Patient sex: F
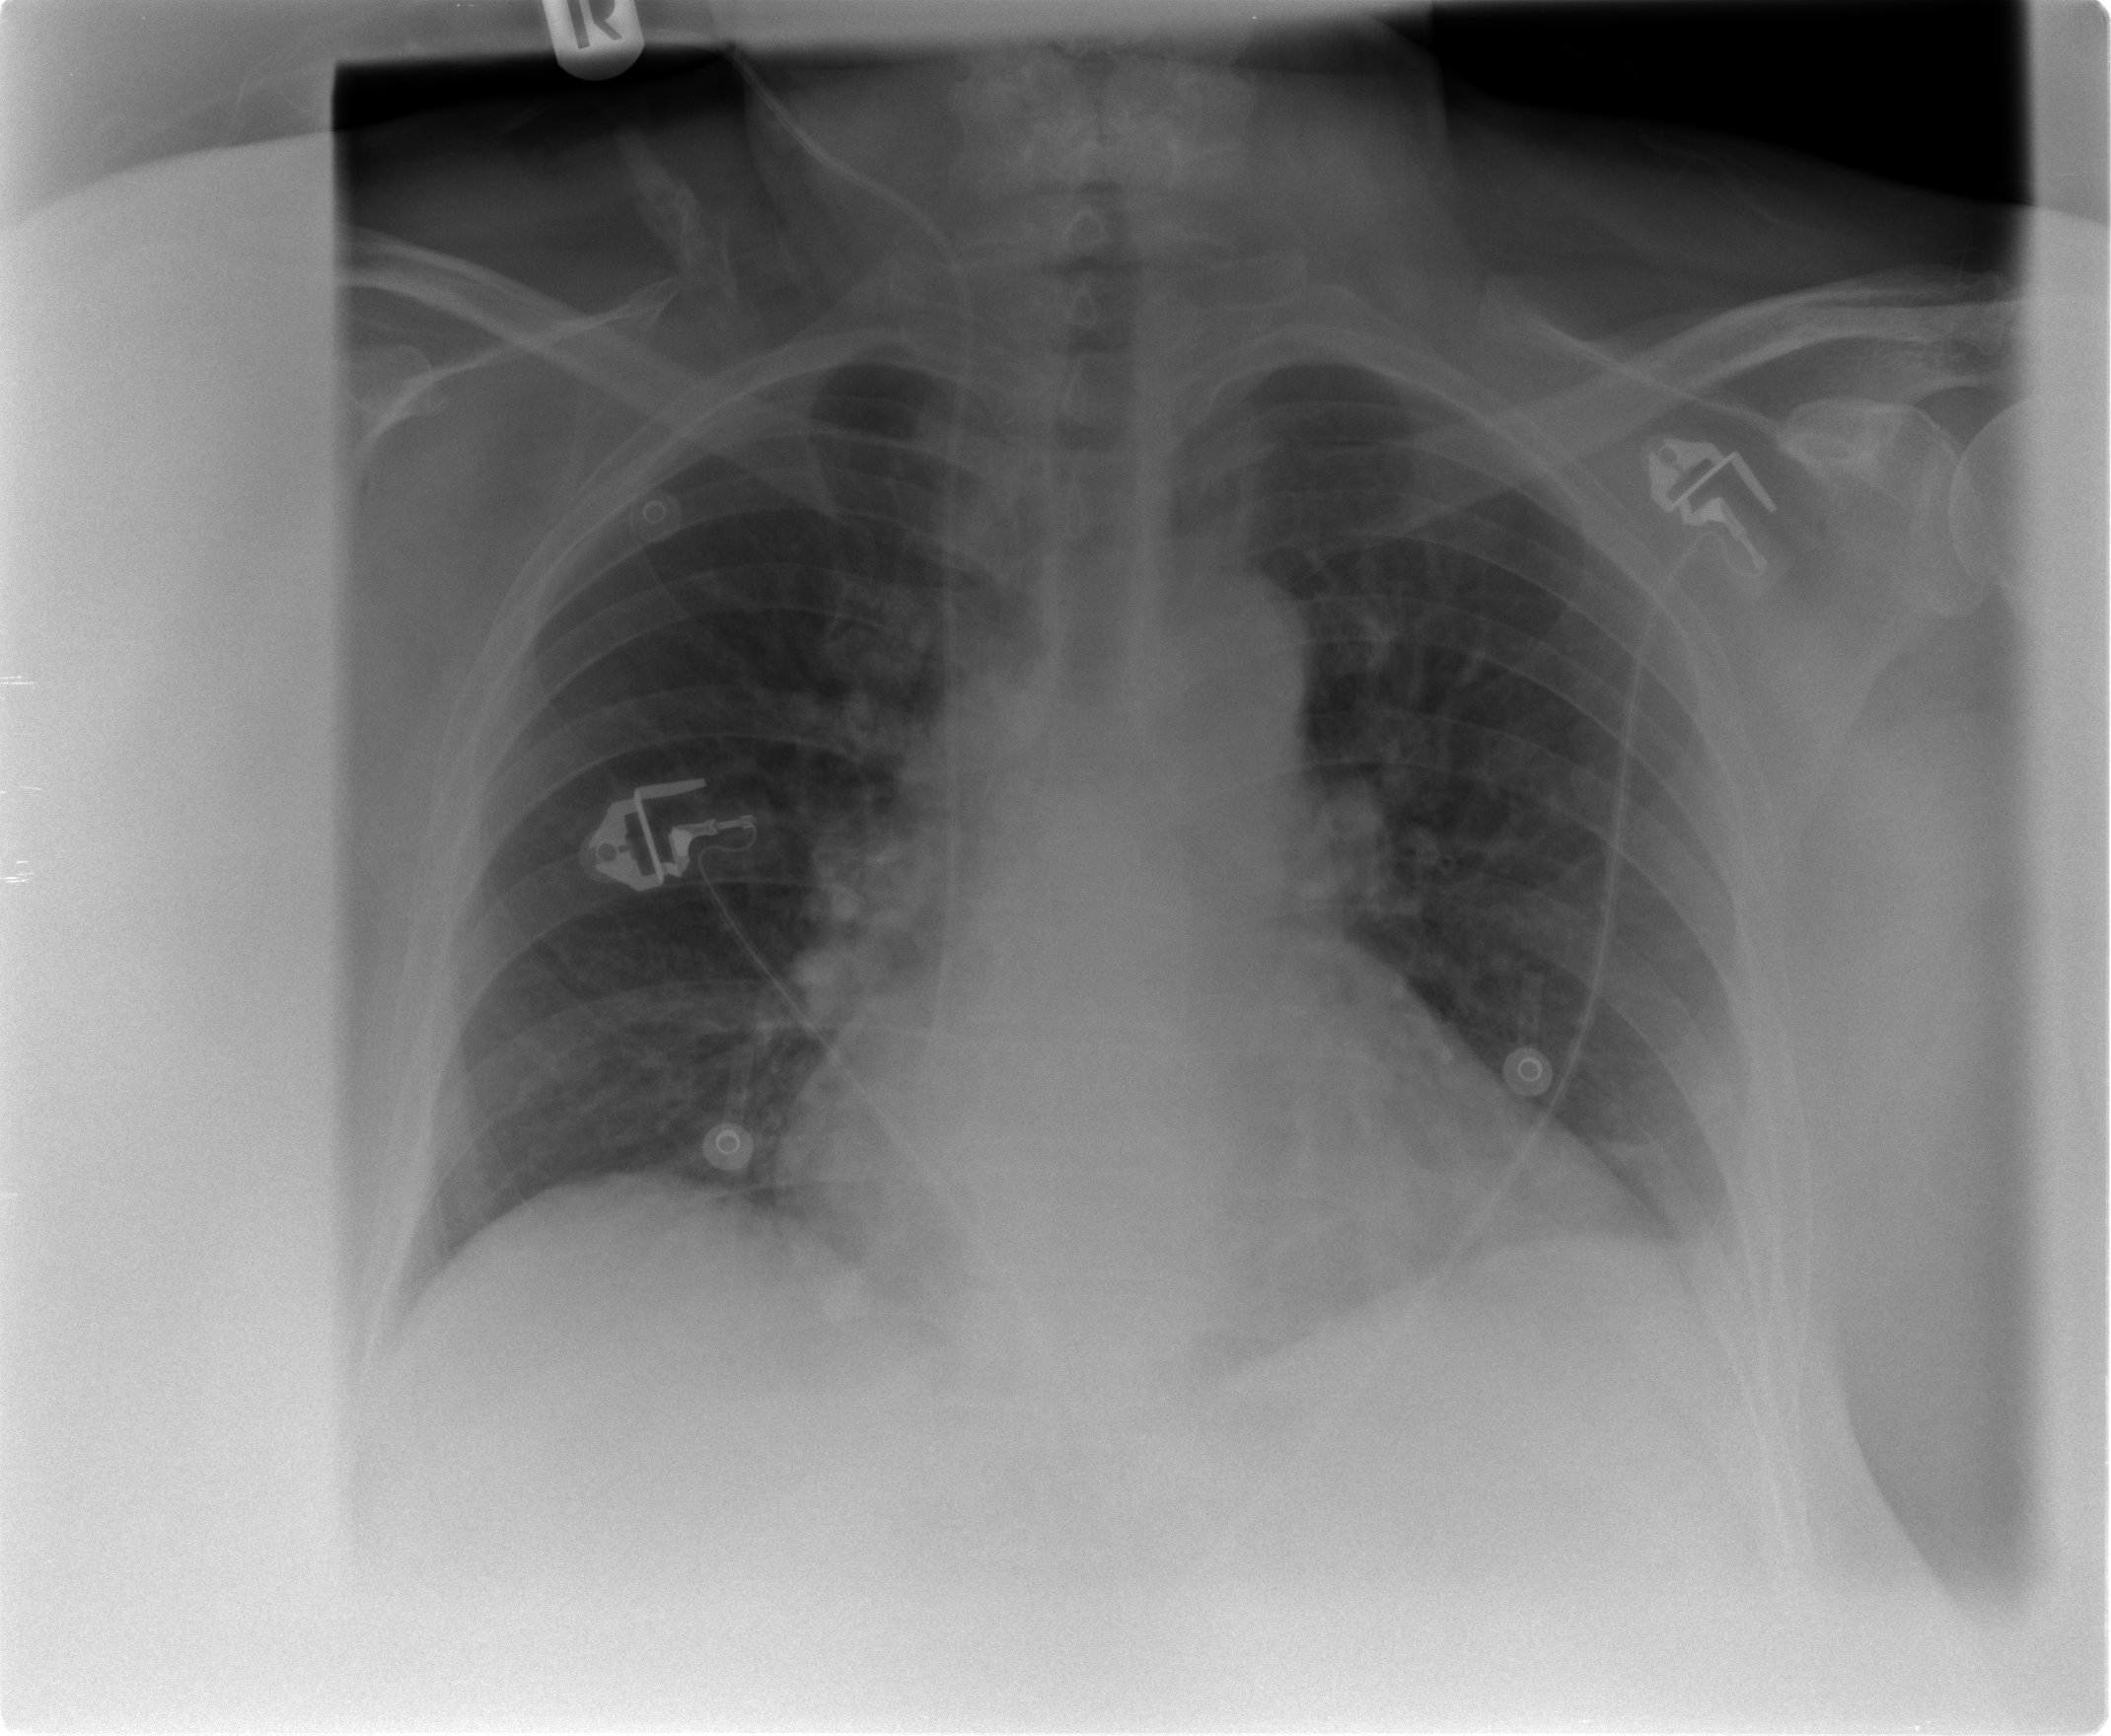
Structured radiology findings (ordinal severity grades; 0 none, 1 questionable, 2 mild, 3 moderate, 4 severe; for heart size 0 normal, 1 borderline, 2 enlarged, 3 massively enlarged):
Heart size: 2
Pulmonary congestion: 0
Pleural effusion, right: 0
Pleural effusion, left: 1
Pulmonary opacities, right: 0
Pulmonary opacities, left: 0
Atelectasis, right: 0
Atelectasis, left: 0